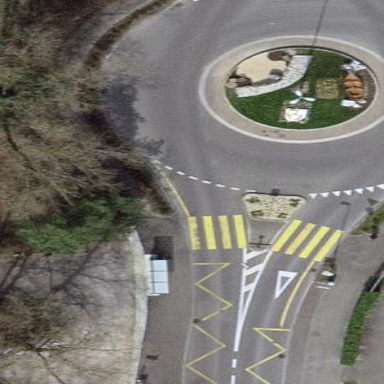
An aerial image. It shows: Tertiary road with asphalt surface leading to roundabout junction.